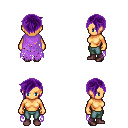
a pixel art fantasy rpg character, female body template, human, tanned skin, maroon tattered cape, teal pants, purple pixie cut hairstyle, maroon shoes, four views (front, back, left, right), 2x2 character sprite sheet, small pixel art, hard edges, no anti-aliasing